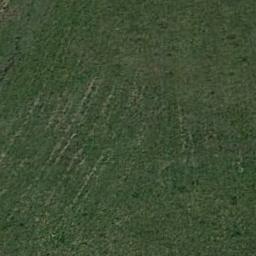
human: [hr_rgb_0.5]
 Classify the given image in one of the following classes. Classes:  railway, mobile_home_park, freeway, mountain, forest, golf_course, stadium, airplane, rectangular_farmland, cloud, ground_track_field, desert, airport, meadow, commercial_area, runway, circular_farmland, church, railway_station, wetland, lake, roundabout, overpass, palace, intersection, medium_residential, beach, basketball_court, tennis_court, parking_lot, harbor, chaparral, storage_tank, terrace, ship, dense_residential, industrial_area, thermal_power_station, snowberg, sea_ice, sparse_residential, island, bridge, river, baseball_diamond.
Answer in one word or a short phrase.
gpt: meadow